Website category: sports
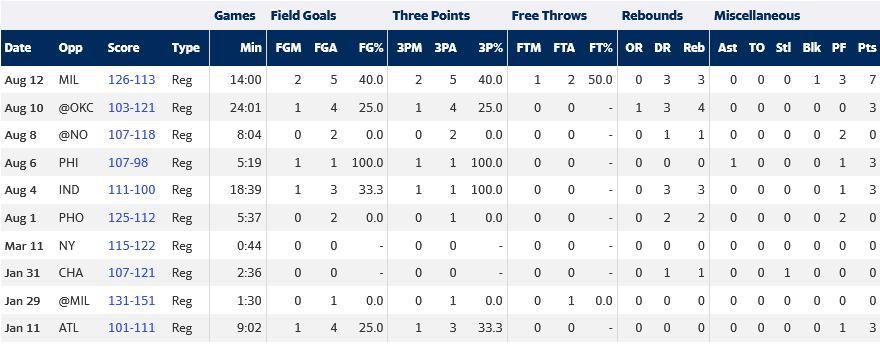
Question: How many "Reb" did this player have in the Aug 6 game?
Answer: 0

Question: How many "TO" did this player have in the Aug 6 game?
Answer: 0

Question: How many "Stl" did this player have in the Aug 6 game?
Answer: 0

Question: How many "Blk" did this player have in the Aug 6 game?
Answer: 0

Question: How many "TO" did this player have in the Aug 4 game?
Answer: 0

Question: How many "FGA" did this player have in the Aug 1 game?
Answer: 2

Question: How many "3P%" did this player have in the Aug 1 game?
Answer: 0.0

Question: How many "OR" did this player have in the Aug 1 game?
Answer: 0

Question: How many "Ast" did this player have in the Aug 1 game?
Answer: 0

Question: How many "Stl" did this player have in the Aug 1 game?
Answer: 0

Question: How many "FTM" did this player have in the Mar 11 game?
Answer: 0

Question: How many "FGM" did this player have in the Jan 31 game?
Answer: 0

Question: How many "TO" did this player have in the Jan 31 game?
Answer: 0

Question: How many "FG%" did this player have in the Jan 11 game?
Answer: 25.0

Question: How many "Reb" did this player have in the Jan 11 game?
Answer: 0

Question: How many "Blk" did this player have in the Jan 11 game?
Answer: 0

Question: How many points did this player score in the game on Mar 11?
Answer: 0

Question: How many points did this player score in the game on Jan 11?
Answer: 3

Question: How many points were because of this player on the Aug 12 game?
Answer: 7

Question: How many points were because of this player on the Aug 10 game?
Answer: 3

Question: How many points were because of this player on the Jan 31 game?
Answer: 0